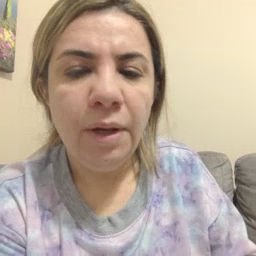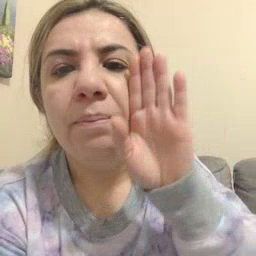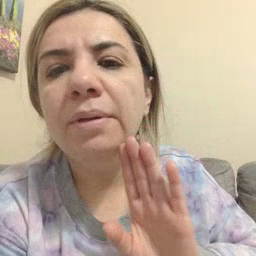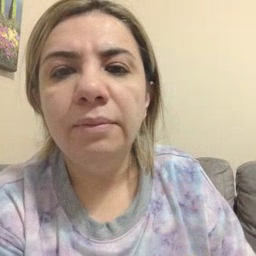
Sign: brown